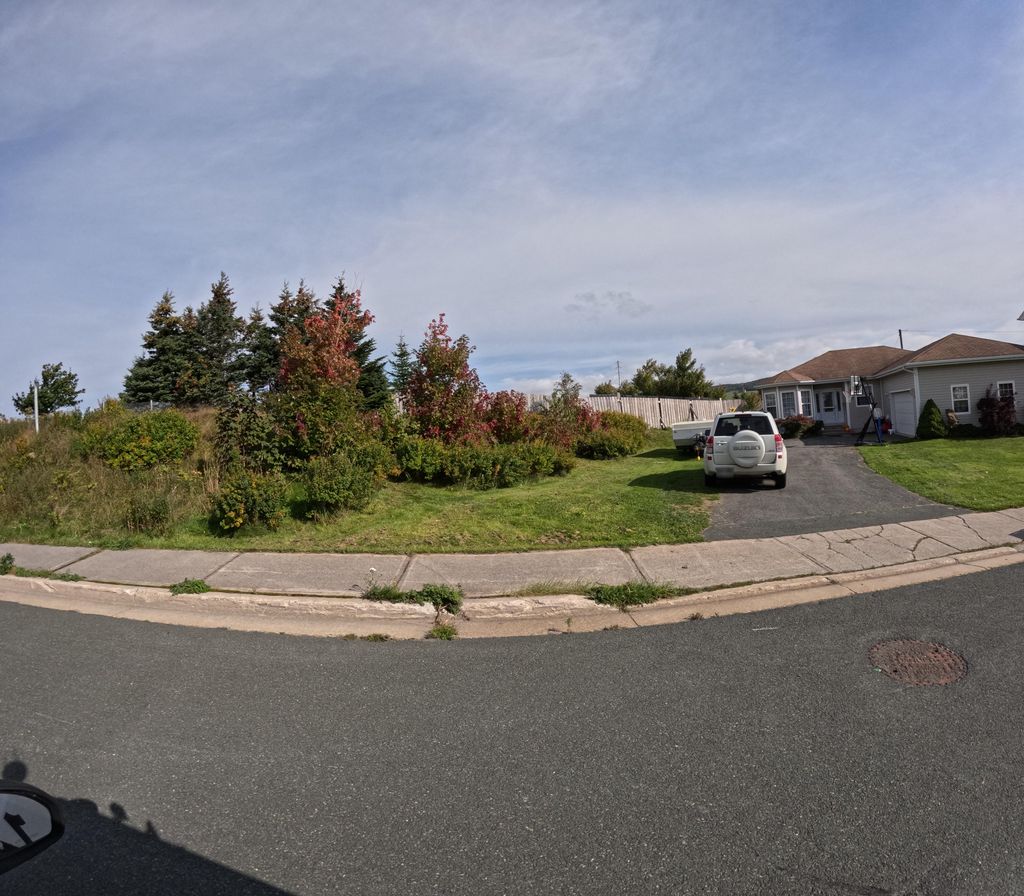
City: st_johns